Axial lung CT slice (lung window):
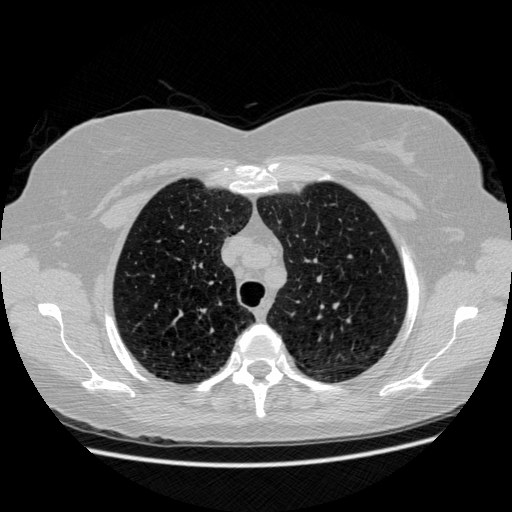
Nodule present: no